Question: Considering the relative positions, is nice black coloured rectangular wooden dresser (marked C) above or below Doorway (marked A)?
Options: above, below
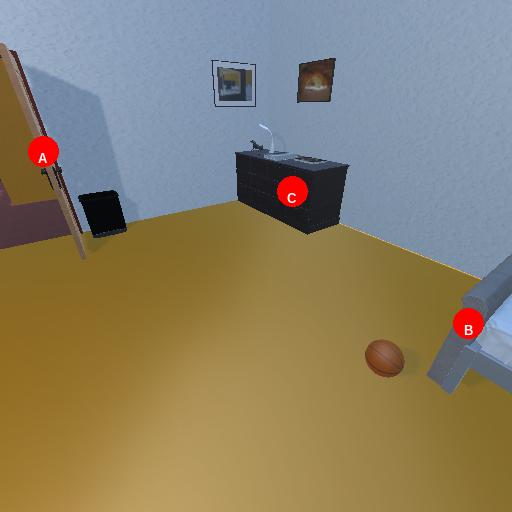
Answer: above